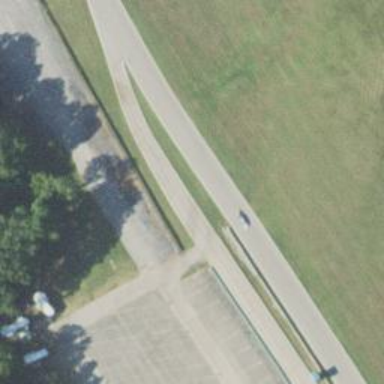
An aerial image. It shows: Raceway for motor sports.